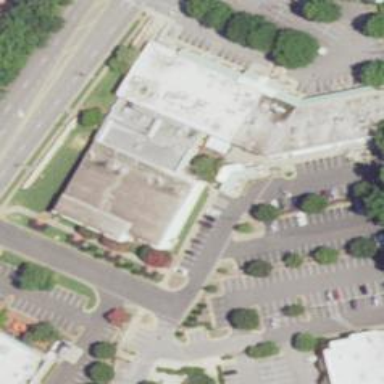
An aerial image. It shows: Commercial building.